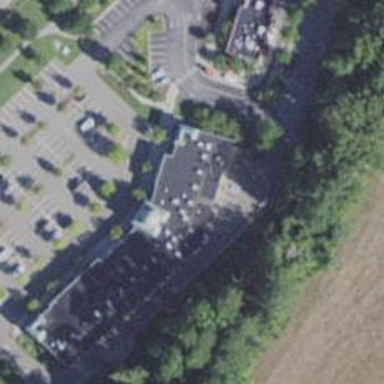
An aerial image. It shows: Veterinary facility.